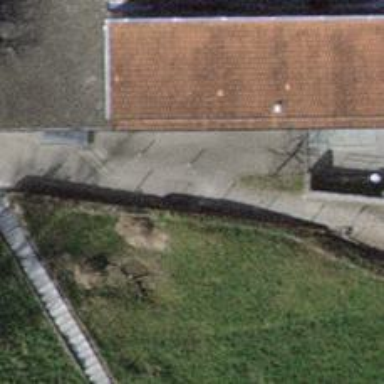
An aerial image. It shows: Cobblestone footway.